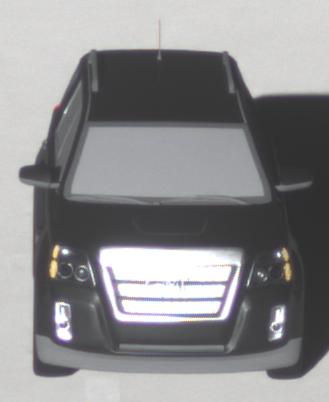
Make: GMC
Model: Terrain
Detailed model: Gen. 1
Model produced from: 2009
Model produced until: 2017
Doors: 5
Color: black
Road condition: dry road
Daytime: morning or afternoon
Contrast: high contrast